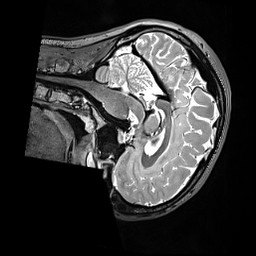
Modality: T2w
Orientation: sagittal
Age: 21
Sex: female
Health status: ill
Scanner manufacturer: siemens
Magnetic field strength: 3 T
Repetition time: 3.2 s
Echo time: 0.564 s